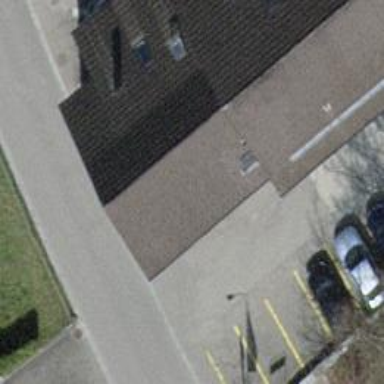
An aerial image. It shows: Restaurant.